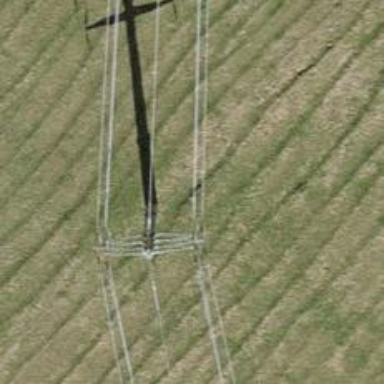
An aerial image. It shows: Power pole.